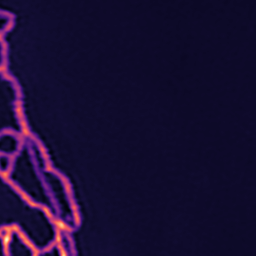
Label: Super-resolution ER image